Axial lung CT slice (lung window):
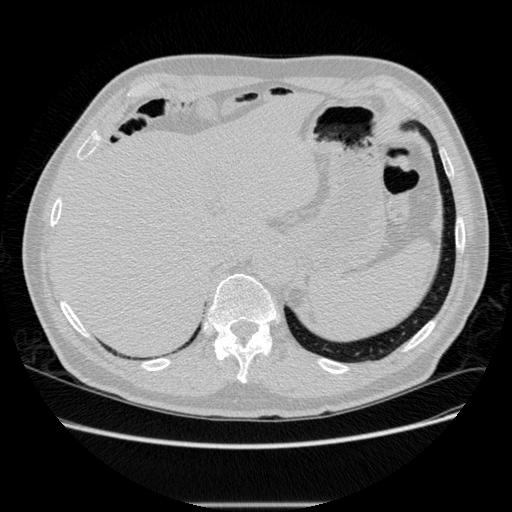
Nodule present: no